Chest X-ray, AP view. Patient: 53 years old, sex M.
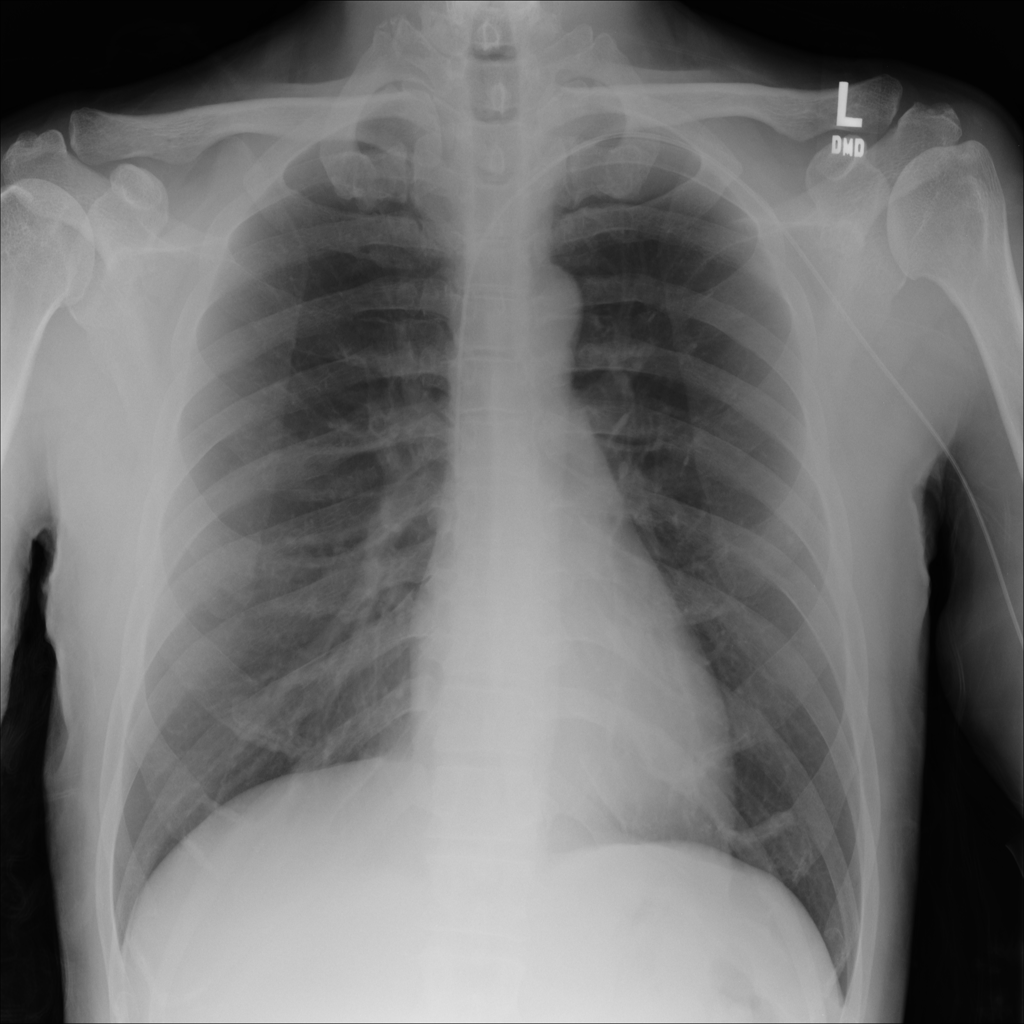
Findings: No Finding